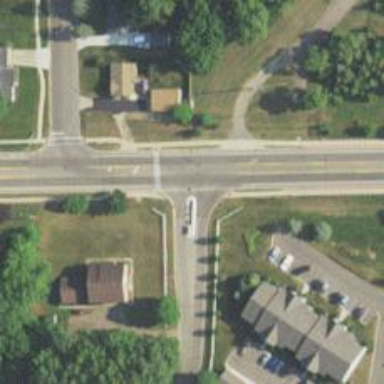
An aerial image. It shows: Unmarked crossing on footway.